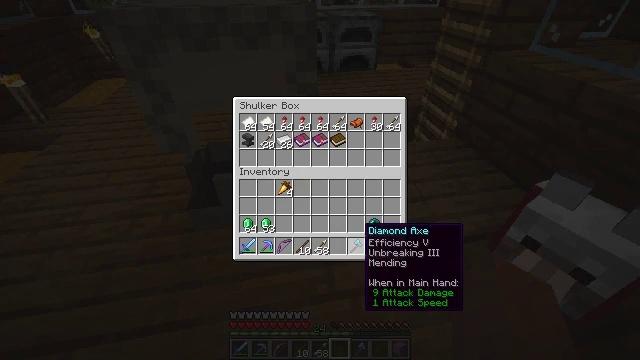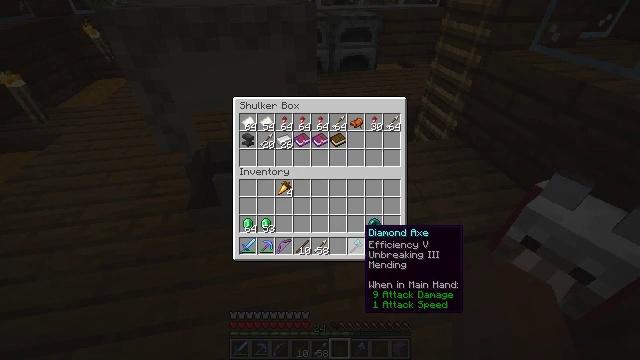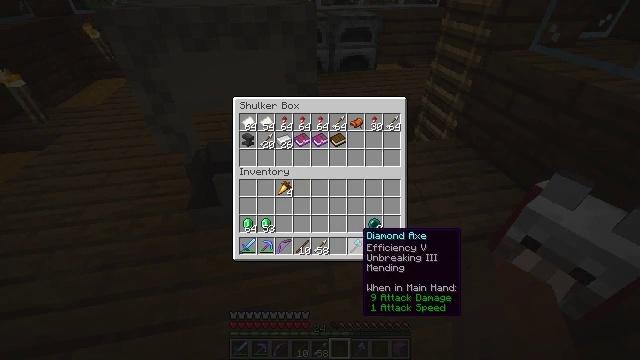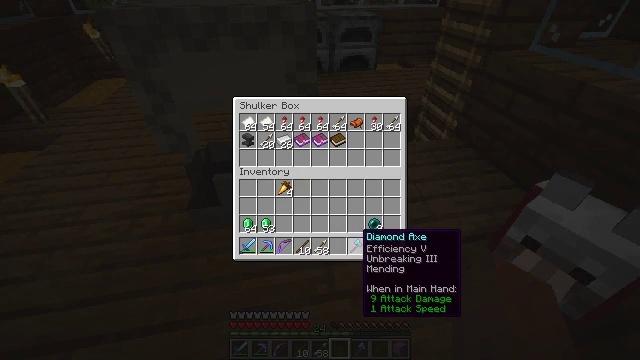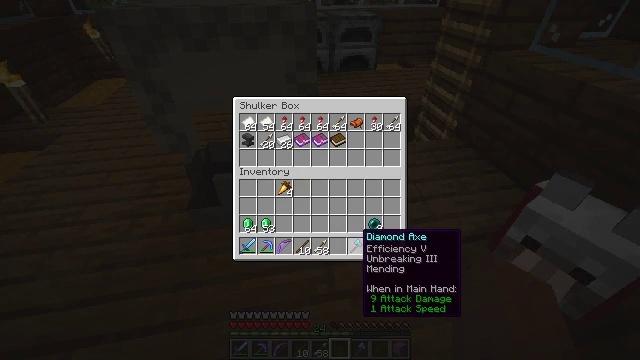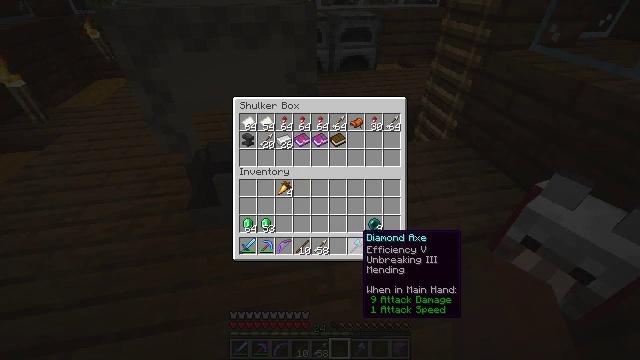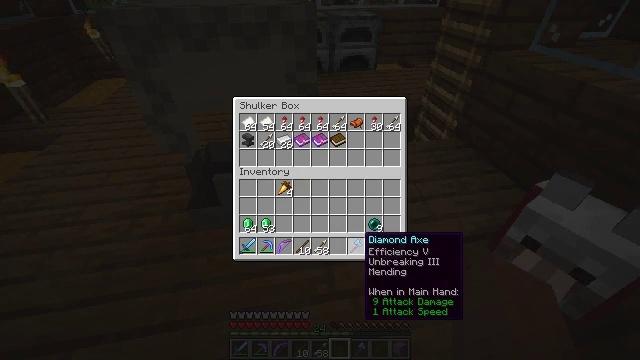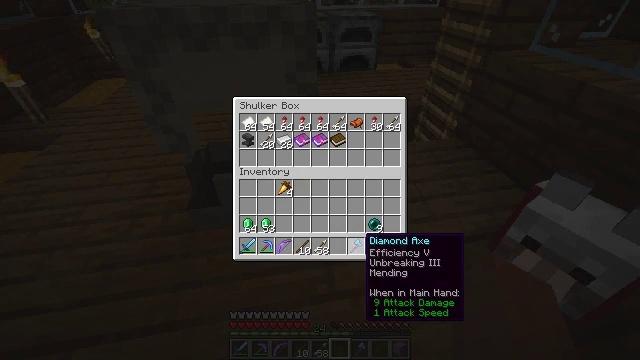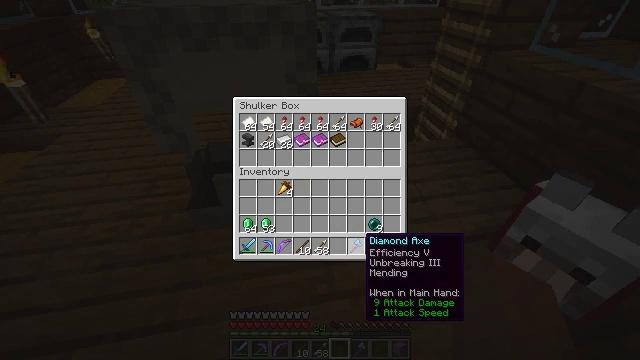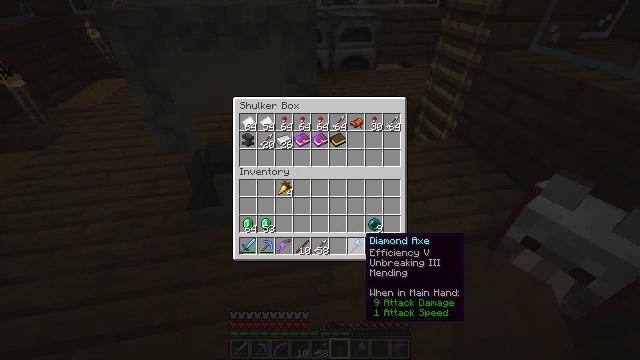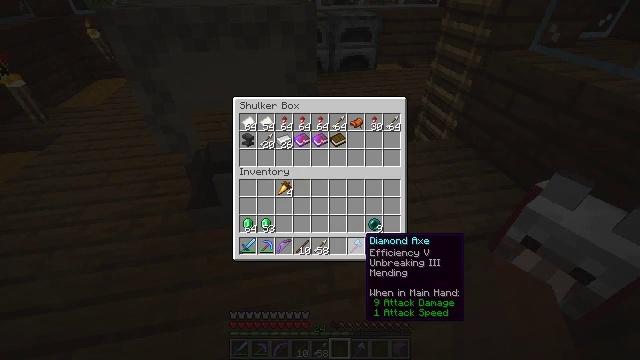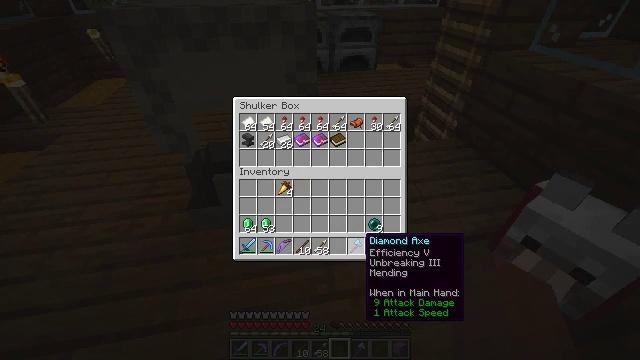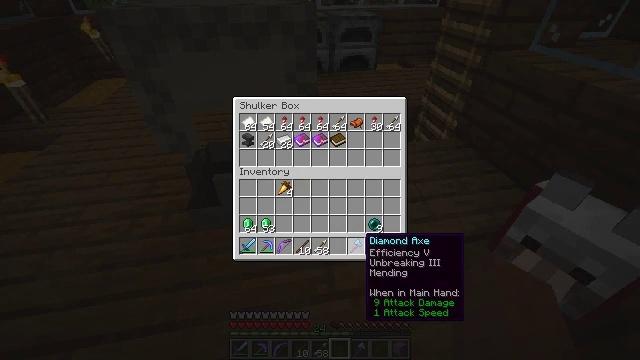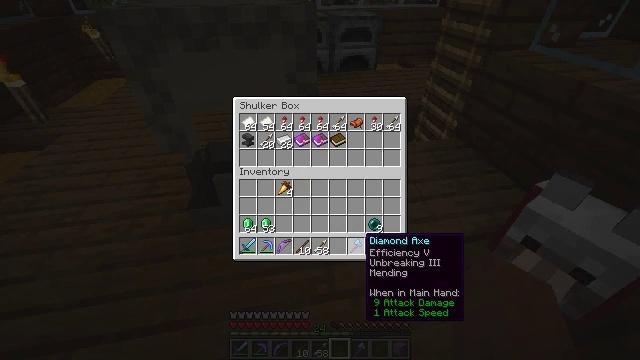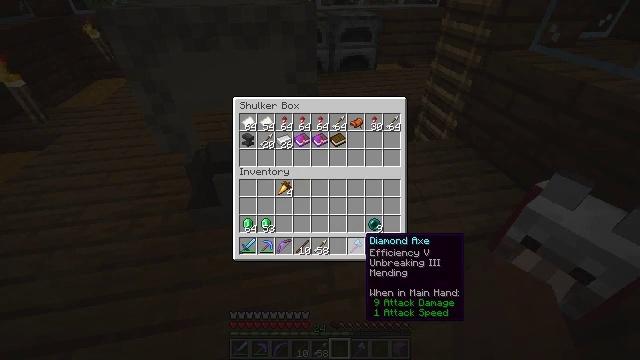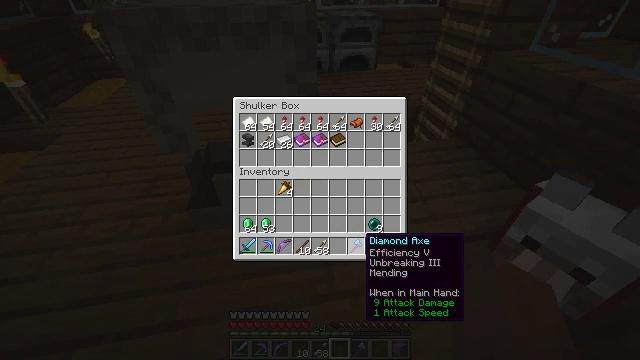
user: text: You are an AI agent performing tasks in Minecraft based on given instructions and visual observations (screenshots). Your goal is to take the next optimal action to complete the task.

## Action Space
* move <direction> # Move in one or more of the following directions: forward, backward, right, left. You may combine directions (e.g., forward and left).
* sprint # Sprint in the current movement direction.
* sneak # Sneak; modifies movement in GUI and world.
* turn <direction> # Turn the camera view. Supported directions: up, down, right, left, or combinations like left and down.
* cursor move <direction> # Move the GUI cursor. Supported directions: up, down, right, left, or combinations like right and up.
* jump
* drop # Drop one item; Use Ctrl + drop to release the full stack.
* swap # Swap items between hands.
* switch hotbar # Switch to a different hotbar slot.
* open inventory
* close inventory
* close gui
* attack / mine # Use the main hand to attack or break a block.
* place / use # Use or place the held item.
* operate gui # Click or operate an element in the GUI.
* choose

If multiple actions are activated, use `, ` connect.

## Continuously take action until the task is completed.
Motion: motion action
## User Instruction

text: Mine the light gray shulker box.
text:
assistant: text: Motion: no_op
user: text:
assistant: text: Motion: no_op
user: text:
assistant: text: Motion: no_op
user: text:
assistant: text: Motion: no_op
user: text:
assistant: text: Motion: no_op
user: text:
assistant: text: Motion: no_op
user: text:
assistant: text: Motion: no_op
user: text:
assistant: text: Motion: no_op
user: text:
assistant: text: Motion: no_op
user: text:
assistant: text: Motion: no_op
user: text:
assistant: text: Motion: no_op
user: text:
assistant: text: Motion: no_op
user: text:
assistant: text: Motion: no_op
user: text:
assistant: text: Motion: no_op
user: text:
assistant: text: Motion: no_op
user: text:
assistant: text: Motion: no_op
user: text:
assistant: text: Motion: no_op
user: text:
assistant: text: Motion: no_op
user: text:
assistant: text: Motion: no_op
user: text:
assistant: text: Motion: no_op
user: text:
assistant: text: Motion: no_op
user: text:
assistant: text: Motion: no_op
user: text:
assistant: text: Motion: no_op
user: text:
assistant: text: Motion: no_op
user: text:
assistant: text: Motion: no_op
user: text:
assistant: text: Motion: no_op
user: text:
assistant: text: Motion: close gui
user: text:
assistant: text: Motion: open inventory
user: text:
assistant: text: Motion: no_op
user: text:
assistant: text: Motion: turn left and up